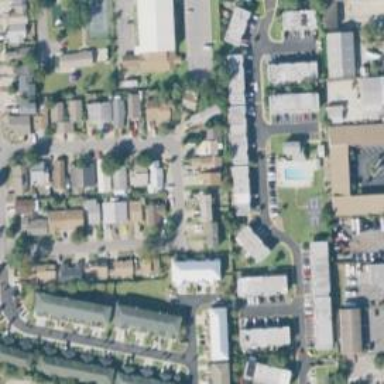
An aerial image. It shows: Urban residential area.